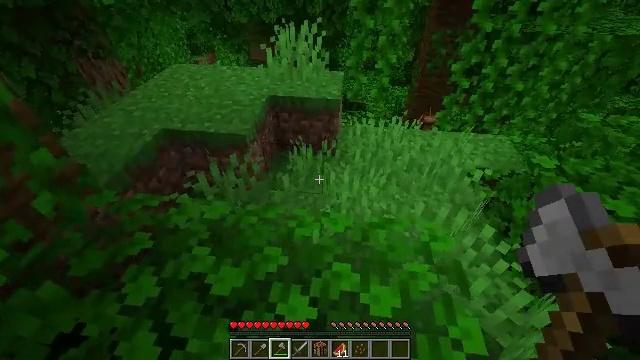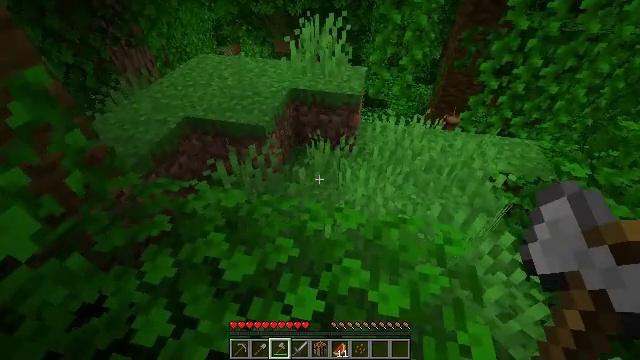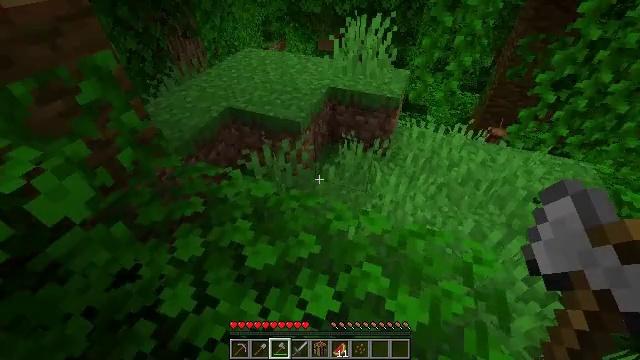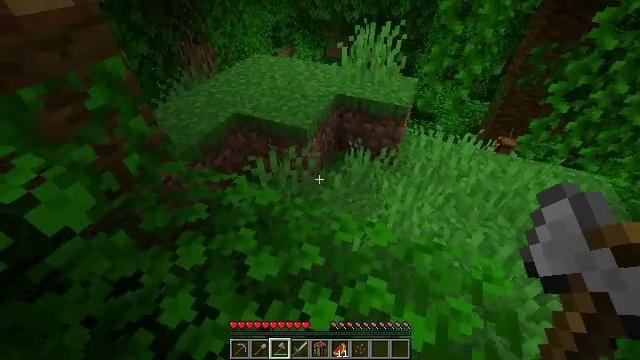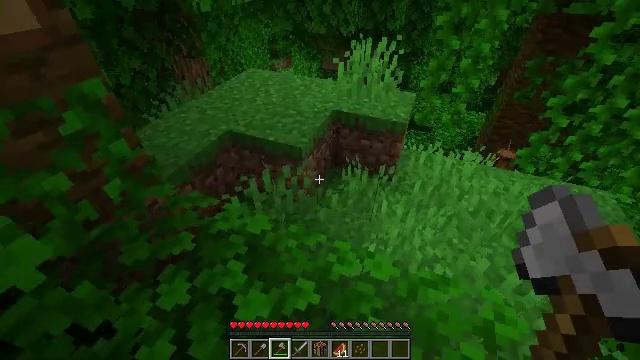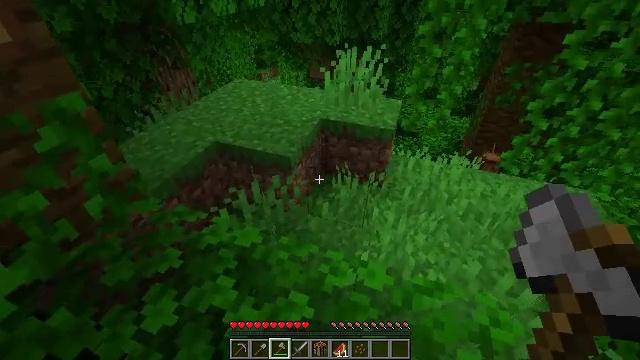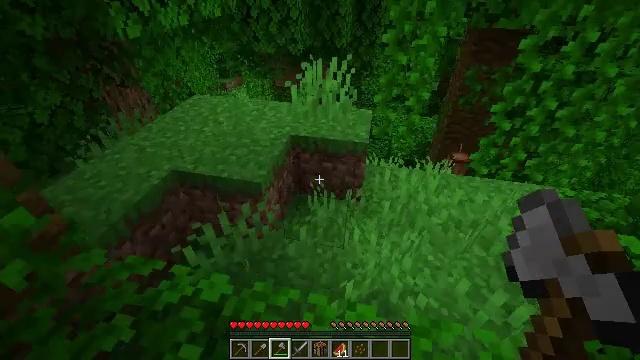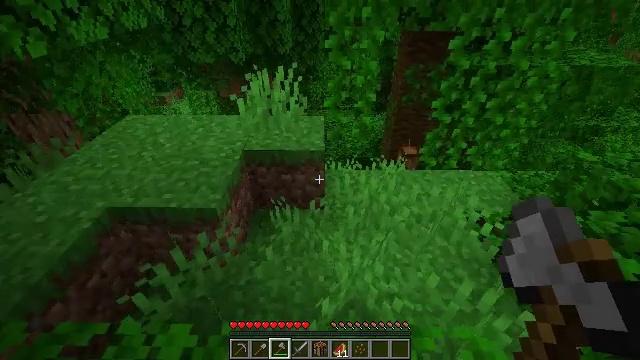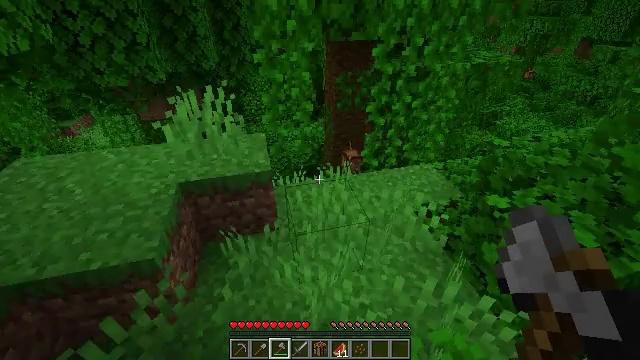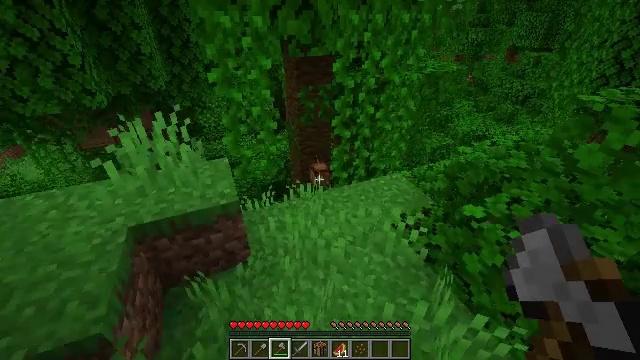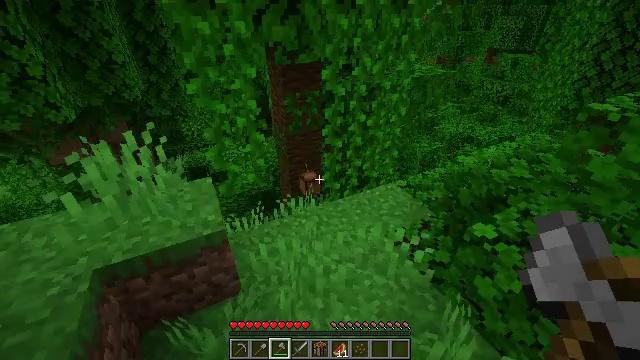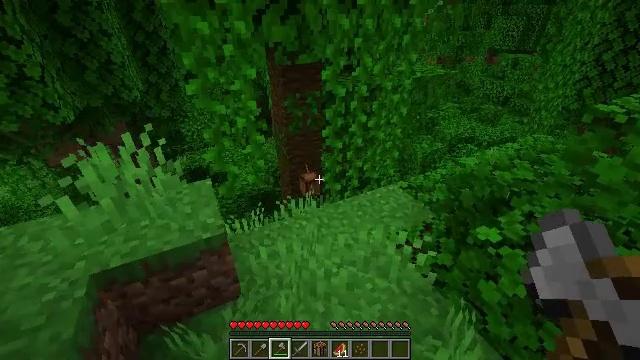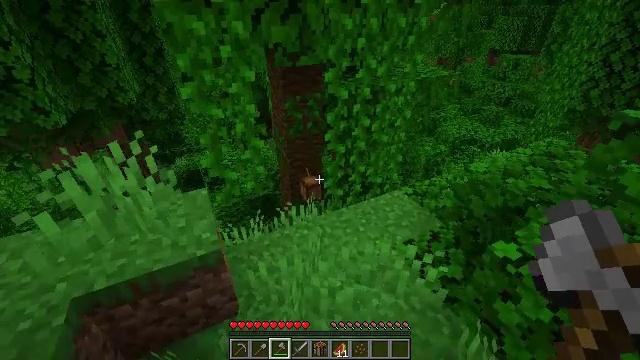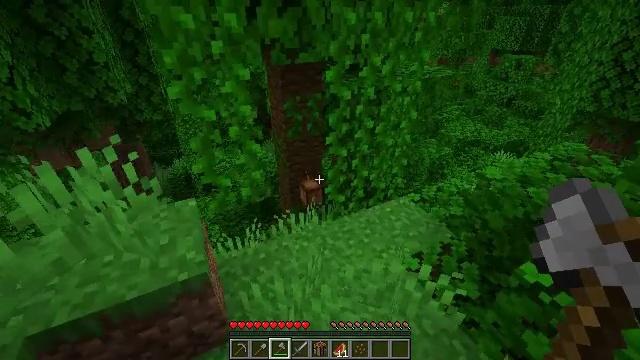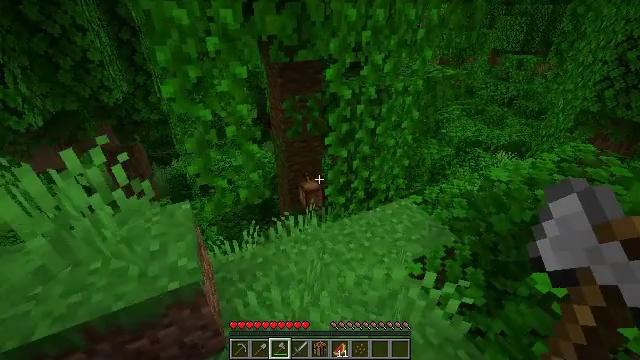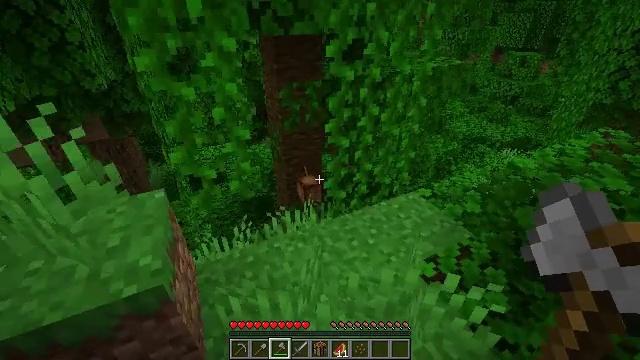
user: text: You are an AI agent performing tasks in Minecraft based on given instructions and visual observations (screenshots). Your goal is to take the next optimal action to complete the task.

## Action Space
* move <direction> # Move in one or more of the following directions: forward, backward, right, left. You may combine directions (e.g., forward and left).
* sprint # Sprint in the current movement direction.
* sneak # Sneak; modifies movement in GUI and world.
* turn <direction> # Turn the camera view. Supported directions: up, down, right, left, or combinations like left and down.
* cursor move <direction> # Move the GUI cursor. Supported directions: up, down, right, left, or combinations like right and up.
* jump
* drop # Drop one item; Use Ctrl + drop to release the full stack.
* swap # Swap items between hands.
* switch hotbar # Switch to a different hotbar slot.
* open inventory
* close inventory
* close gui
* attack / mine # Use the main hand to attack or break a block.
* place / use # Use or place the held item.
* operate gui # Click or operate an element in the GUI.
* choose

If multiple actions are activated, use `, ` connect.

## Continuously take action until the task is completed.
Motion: motion action
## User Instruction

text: Gather melon for food.
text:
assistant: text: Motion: turn left and down
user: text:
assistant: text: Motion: turn left
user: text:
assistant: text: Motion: move forward, turn left and up
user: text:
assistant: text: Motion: move forward, turn up
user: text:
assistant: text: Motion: move forward, turn right and up
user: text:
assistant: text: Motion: move forward, turn right and up
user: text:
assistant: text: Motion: move forward, turn right
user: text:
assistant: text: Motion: move forward, turn right and up
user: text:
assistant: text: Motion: move forward, turn right and up
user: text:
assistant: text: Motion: move forward, turn right
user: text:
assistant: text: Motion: move forward
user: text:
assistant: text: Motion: move forward
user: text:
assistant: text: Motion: move forward
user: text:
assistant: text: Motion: move forward
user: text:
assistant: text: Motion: move forward
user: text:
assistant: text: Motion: move forward
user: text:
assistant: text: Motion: move forward
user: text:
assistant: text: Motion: move forward, turn right and down
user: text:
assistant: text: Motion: move forward, turn right
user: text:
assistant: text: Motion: move forward, turn right
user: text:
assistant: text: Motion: move forward, turn right
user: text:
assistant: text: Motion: move forward, turn right
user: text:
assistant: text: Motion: move forward, turn right
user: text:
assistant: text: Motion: move forward, turn right
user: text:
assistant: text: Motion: move forward
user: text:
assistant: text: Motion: move forward
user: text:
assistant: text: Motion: move forward
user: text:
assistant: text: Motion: move forward, turn right
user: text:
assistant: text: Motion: move forward, turn right
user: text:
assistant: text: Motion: move forward, turn right